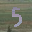
Label: 5